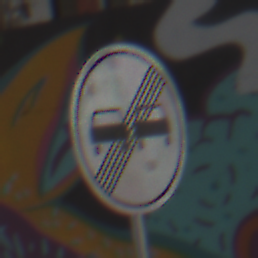
Verkehrszeichen: EndeUeberholverbot
Umgebung: Roofed, Special
Tageszeit: Midday
Wetter: Overcast
Licht: Natural
Jahreszeit: NotSpecified
Kontrast: MediumContrast